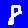
Digit: 8